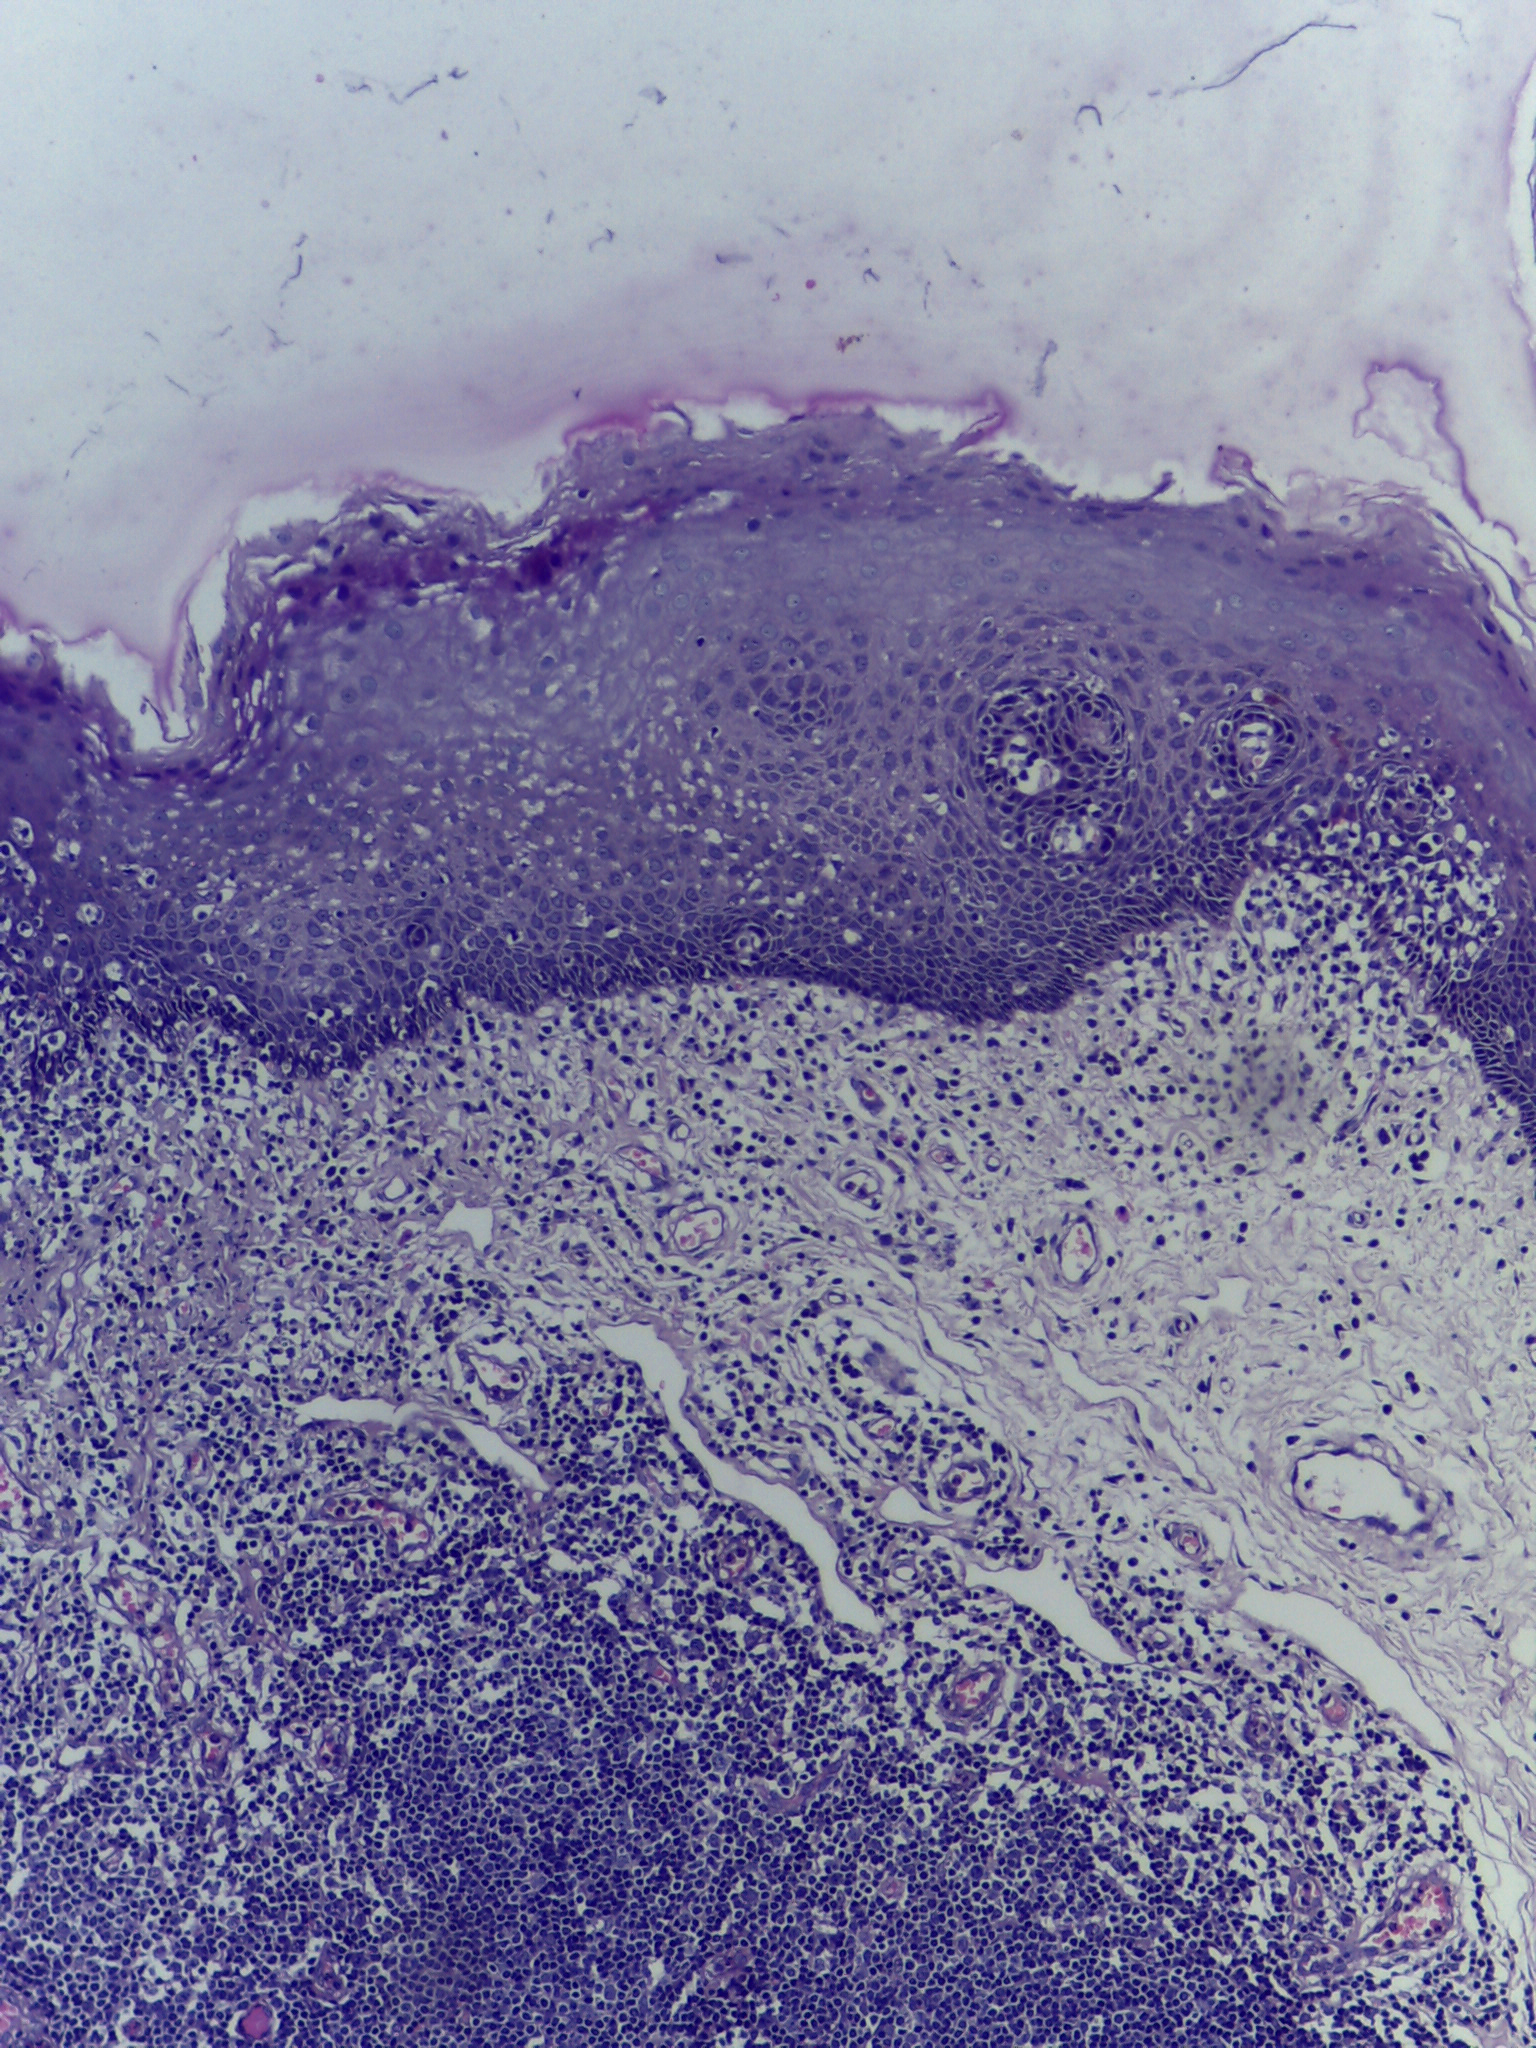
Diagnosis: Normal